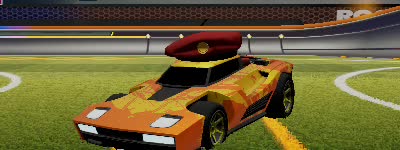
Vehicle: breakout